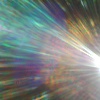
Label: sunburn